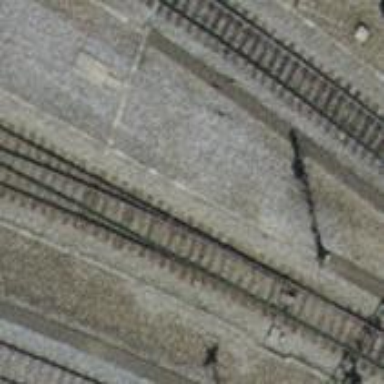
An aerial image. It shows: Railway switch.